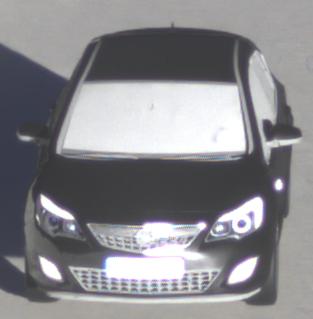
Make: Opel
Model: Astra 1.4 ecoFlex
Detailed model: Astra (J)
Model produced from: 2009/12
Model produced until: 2010/12
Doors: 5
Color: black
Road condition: wet road
Daytime: sunrise or sunset
Contrast: low contrast